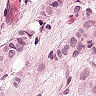
Metastatic tissue present: yes